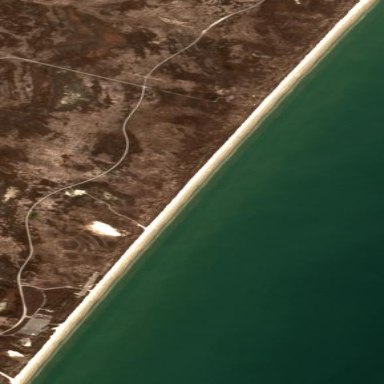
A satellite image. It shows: Sandy beach with natural surroundings.